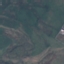
Land use / land cover: Pasture